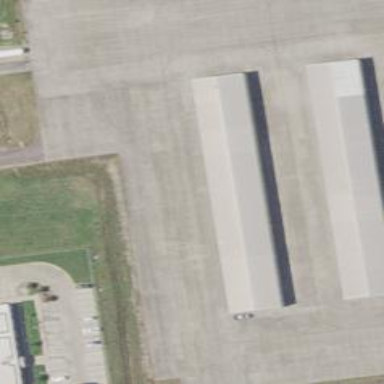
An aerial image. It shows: Apron at the airport.